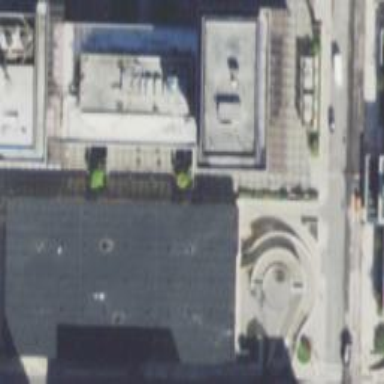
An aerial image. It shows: Office building with black roof.